Question: I want to change default blue color of folders

How to set it?
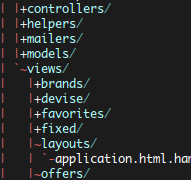
Answer: '''
:hi Directory guifg=#FF0000 ctermfg=red
'''